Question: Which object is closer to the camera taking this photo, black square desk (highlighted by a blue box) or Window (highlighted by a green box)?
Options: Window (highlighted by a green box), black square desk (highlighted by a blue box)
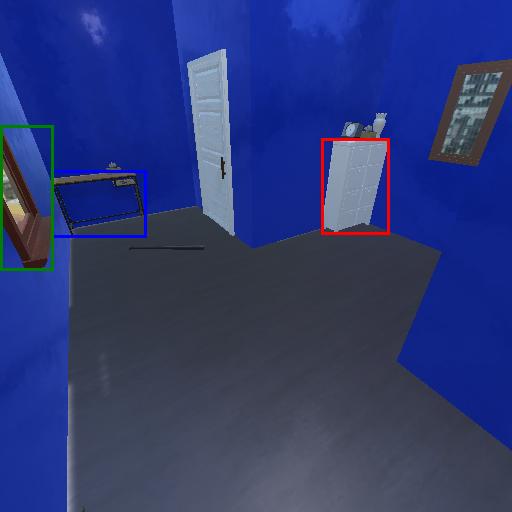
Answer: Window (highlighted by a green box)